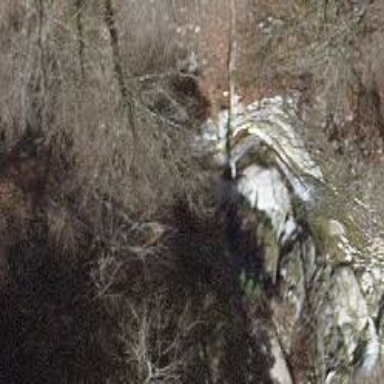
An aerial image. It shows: Rocky path on bridge.